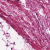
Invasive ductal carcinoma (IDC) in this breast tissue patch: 0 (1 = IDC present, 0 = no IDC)